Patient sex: F
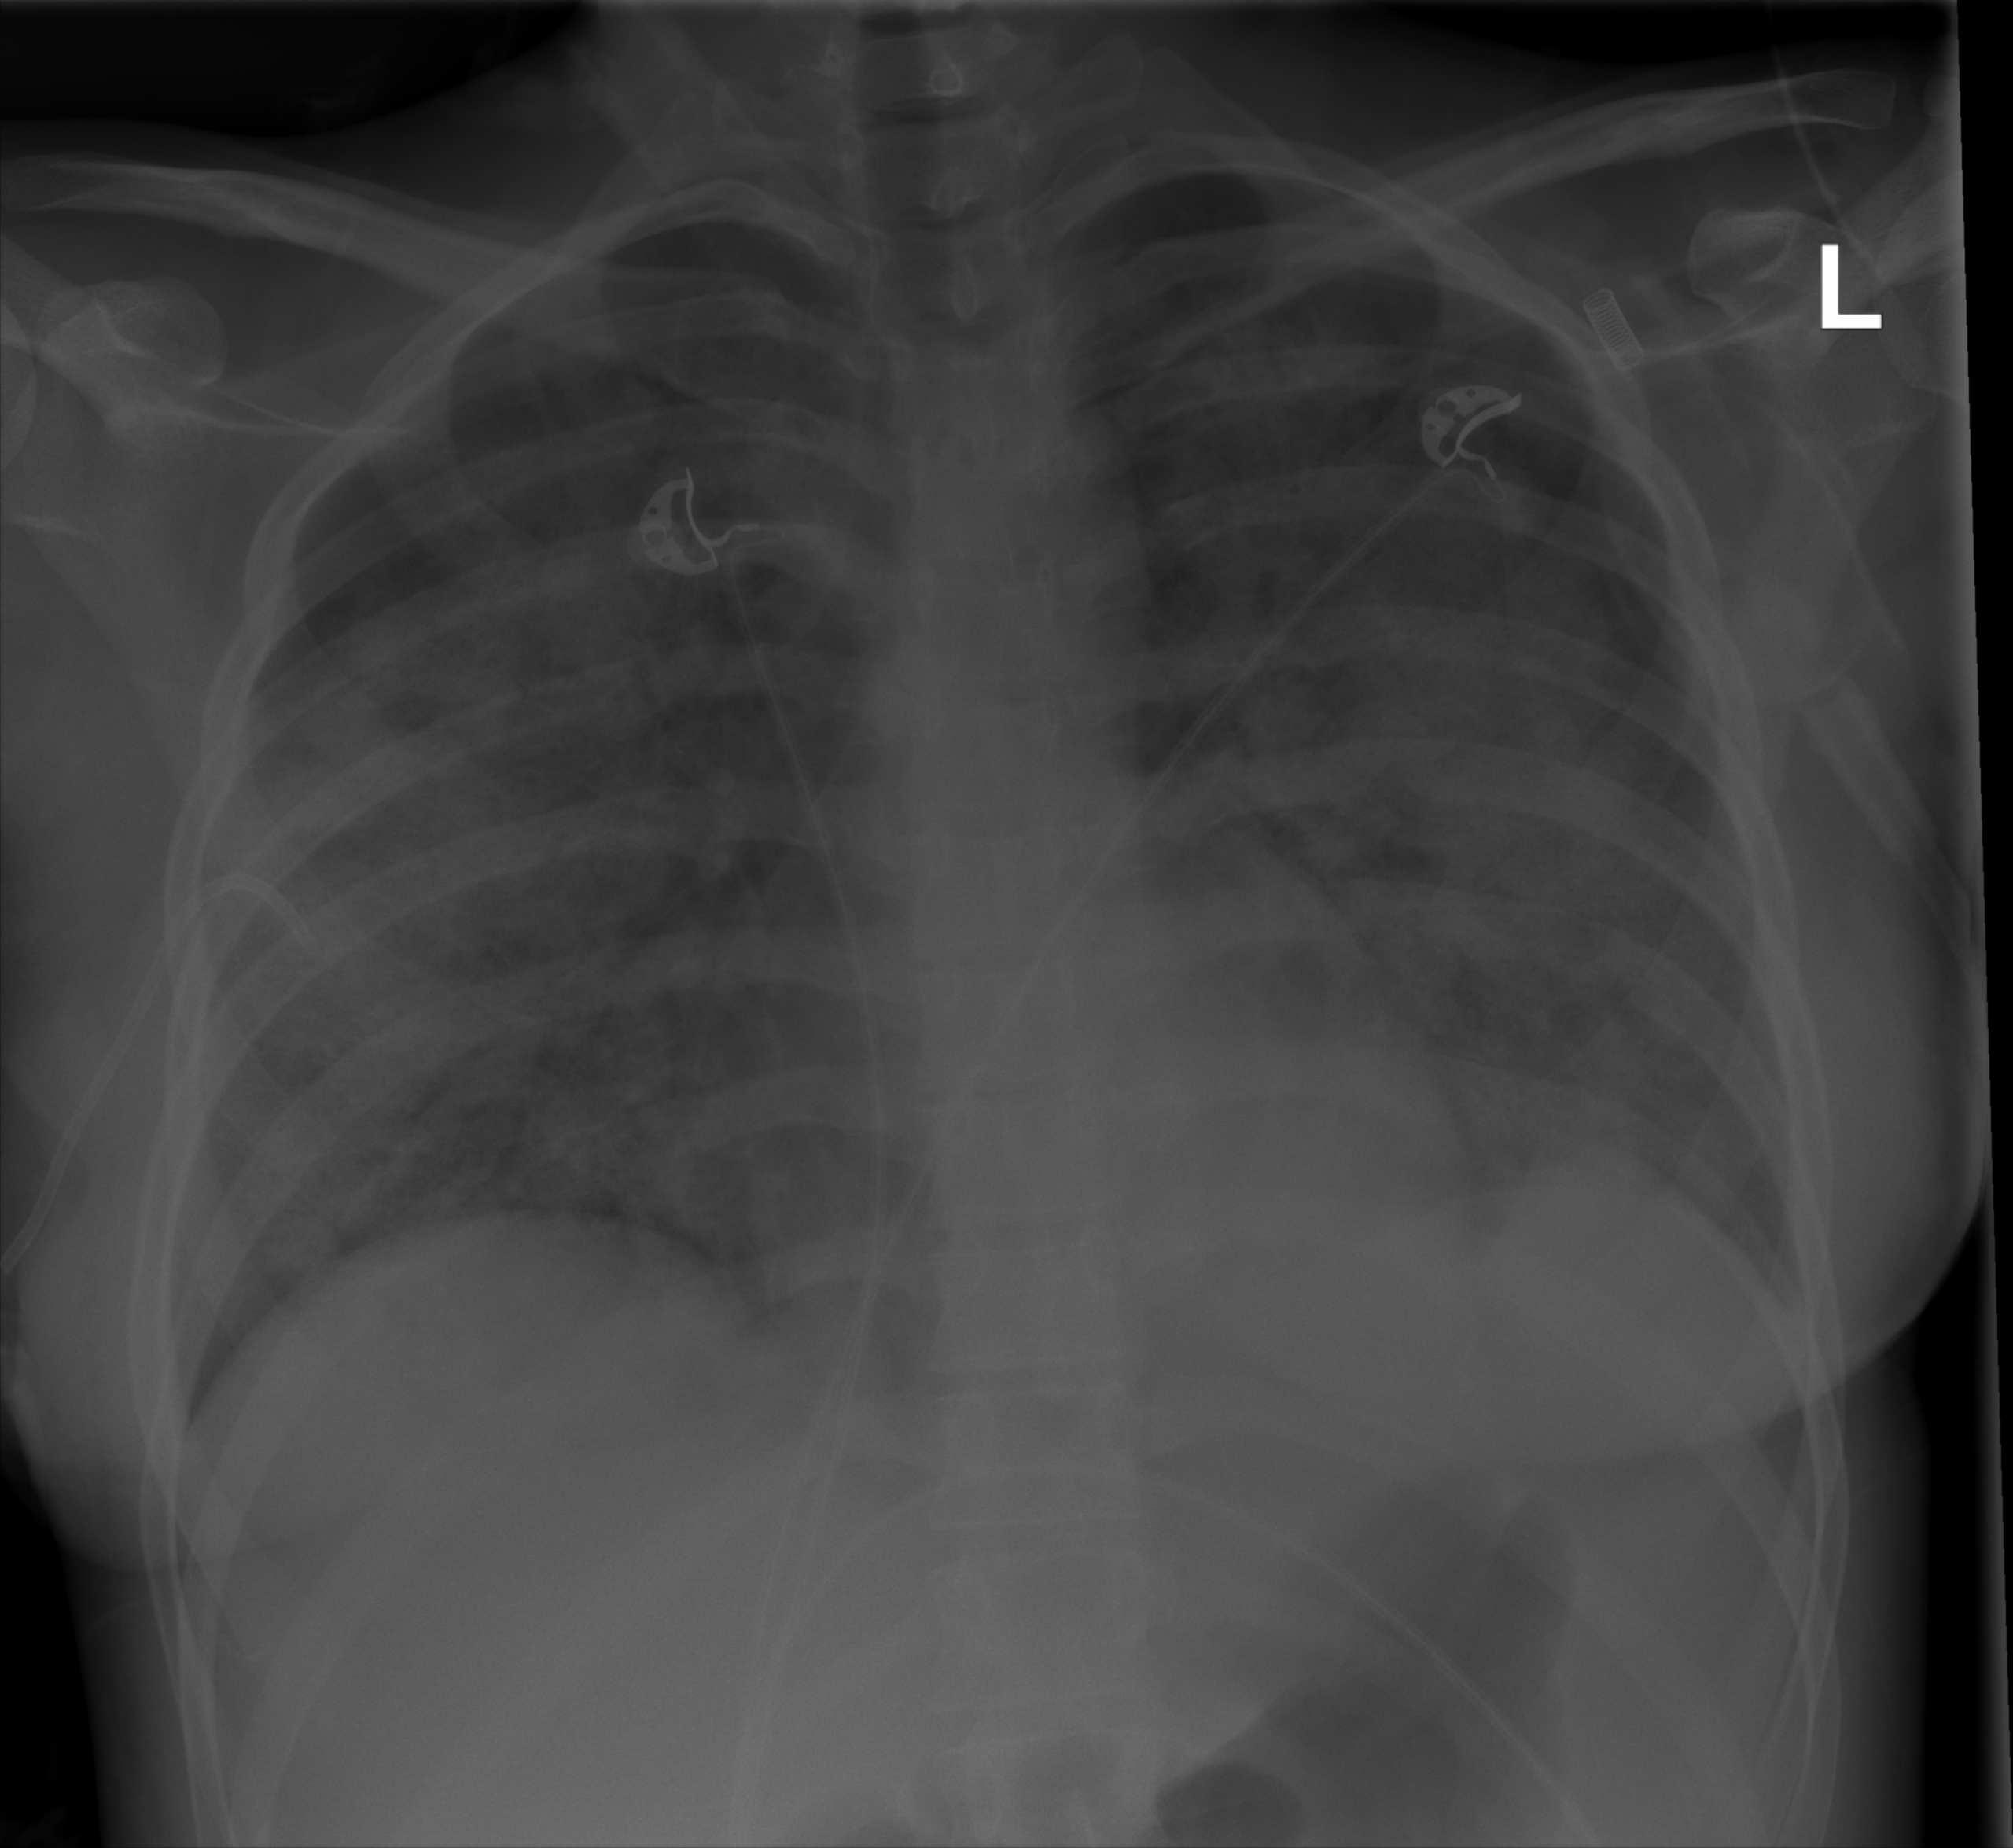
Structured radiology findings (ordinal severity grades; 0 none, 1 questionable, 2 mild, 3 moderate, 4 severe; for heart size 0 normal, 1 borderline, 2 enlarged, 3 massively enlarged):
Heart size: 1
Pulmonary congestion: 0
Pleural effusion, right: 0
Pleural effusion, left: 0
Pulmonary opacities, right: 4
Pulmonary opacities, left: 4
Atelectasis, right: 3
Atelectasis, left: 3